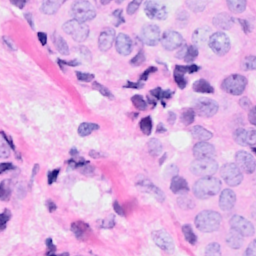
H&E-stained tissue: Breast